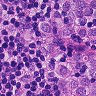
Metastatic tissue present: yes